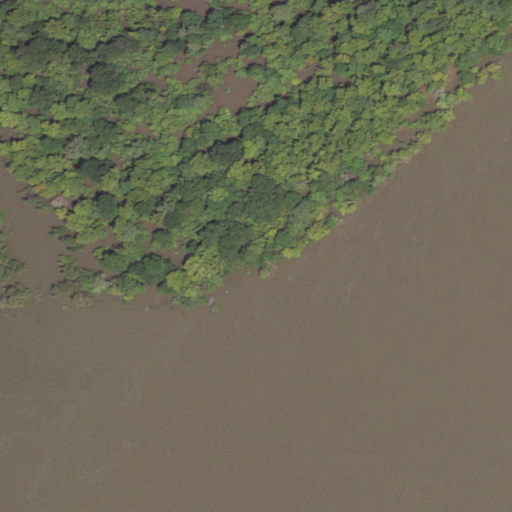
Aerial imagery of cape in Louisiana named Carr Point containing woody wetlands, open water, and herbaceous wetlands